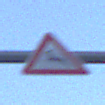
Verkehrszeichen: WildwechselRechts
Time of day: SunriseSunset
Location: Outdoor (Urban)
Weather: Clear
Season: NotSpecified
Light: Natural